Interaction volume radius: 5 \u00c5
Interaction volume height: 10 \u00c5
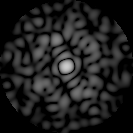
Disorder parameter: 0.7991